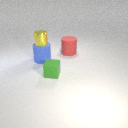
small green rubber cube in front of large red rubber cylinder